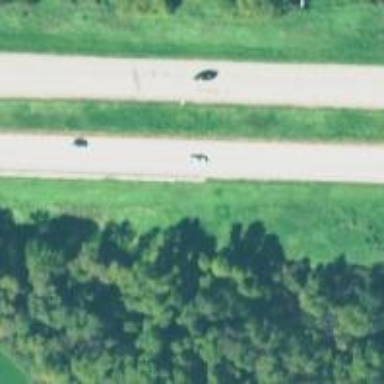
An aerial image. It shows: This is trunk highway with motorroad.